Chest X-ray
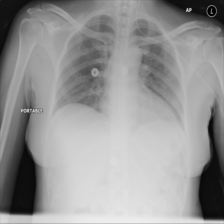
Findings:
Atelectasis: negative
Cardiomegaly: negative
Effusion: negative
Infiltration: negative
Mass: negative
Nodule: negative
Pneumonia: negative
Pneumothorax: negative
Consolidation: negative
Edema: negative
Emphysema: negative
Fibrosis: negative
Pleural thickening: negative
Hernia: negative